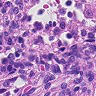
Metastatic tissue present: no